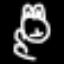
Label: frog